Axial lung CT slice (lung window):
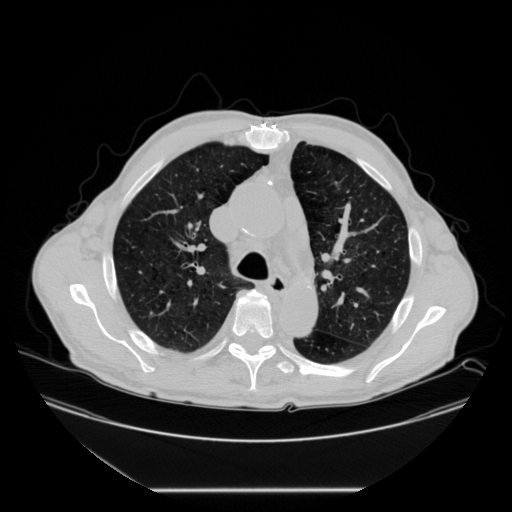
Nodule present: no